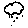
Label: cloud